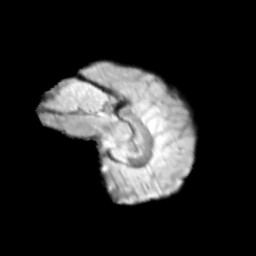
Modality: T2w
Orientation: sagittal
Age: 9
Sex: male
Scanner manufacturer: siemens
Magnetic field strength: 3 T
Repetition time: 3.8 s
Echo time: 0.07 s